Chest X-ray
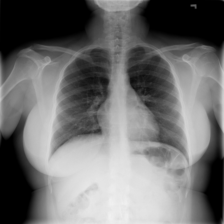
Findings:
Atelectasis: negative
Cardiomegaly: negative
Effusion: negative
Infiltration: positive
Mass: negative
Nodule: negative
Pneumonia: negative
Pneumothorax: negative
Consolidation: negative
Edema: negative
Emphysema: negative
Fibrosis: negative
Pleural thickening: negative
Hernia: negative